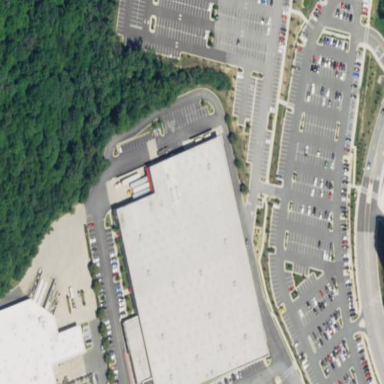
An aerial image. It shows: Retail building that houses wholesale shop.